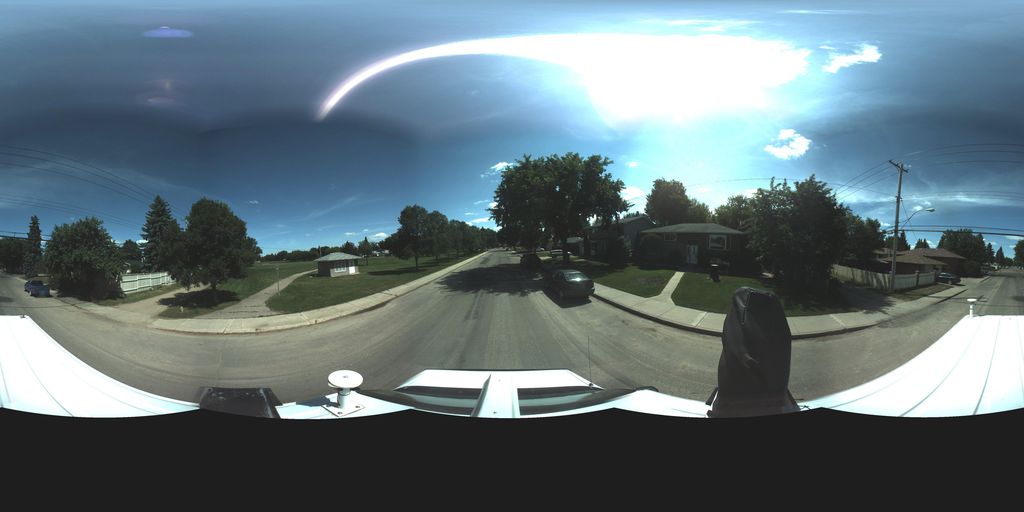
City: saskatoon